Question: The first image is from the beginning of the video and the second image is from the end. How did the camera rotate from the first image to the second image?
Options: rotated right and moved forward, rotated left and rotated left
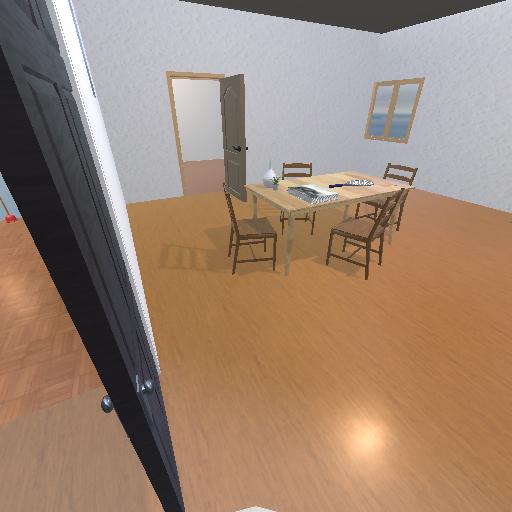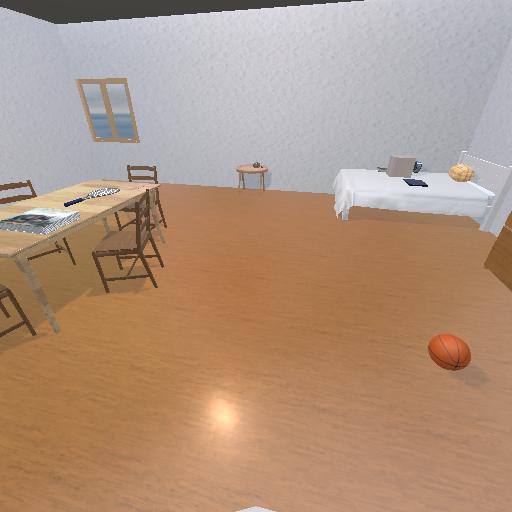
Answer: rotated right and moved forward